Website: macys
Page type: account-selection
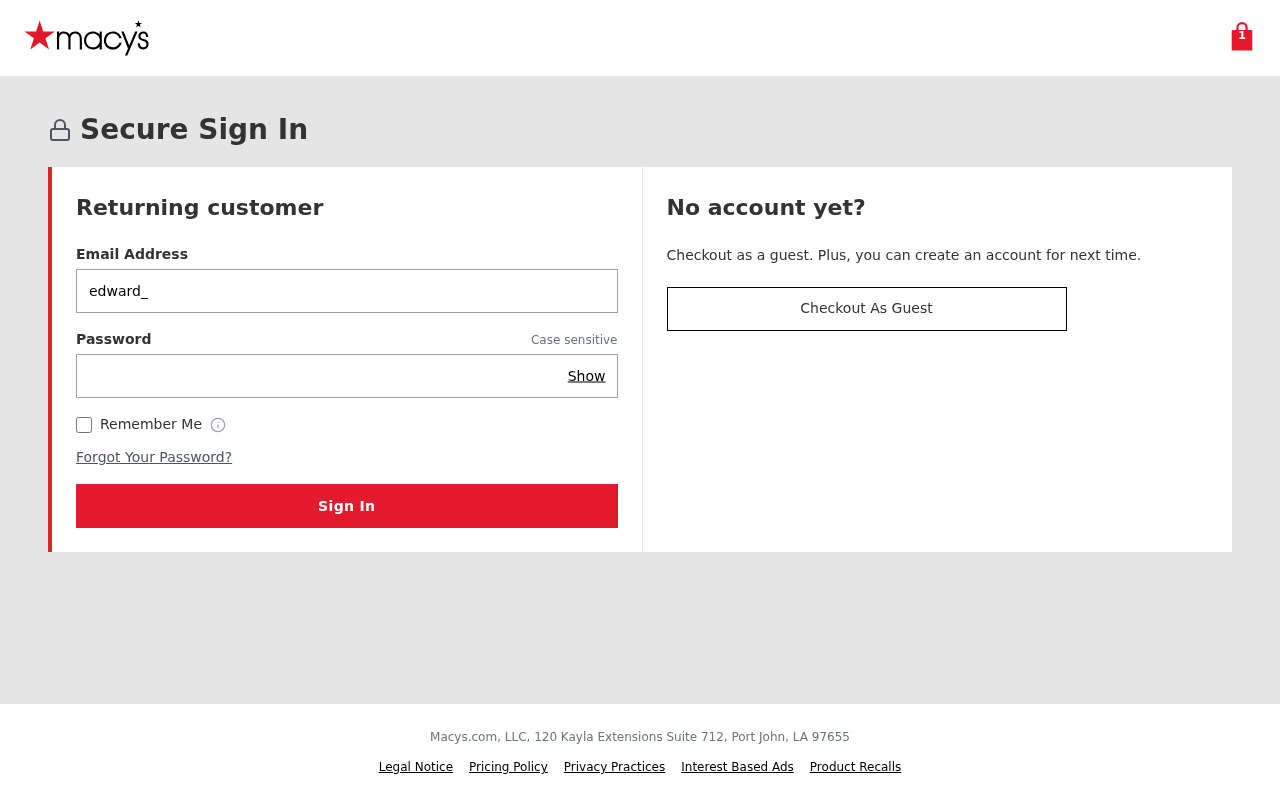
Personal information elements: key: PII_EMAIL
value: edward_collins@gmail.com
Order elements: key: ORDER_NUM_ITEMS
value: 1